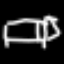
Label: bed